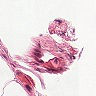
Metastatic tissue present: no